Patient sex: M
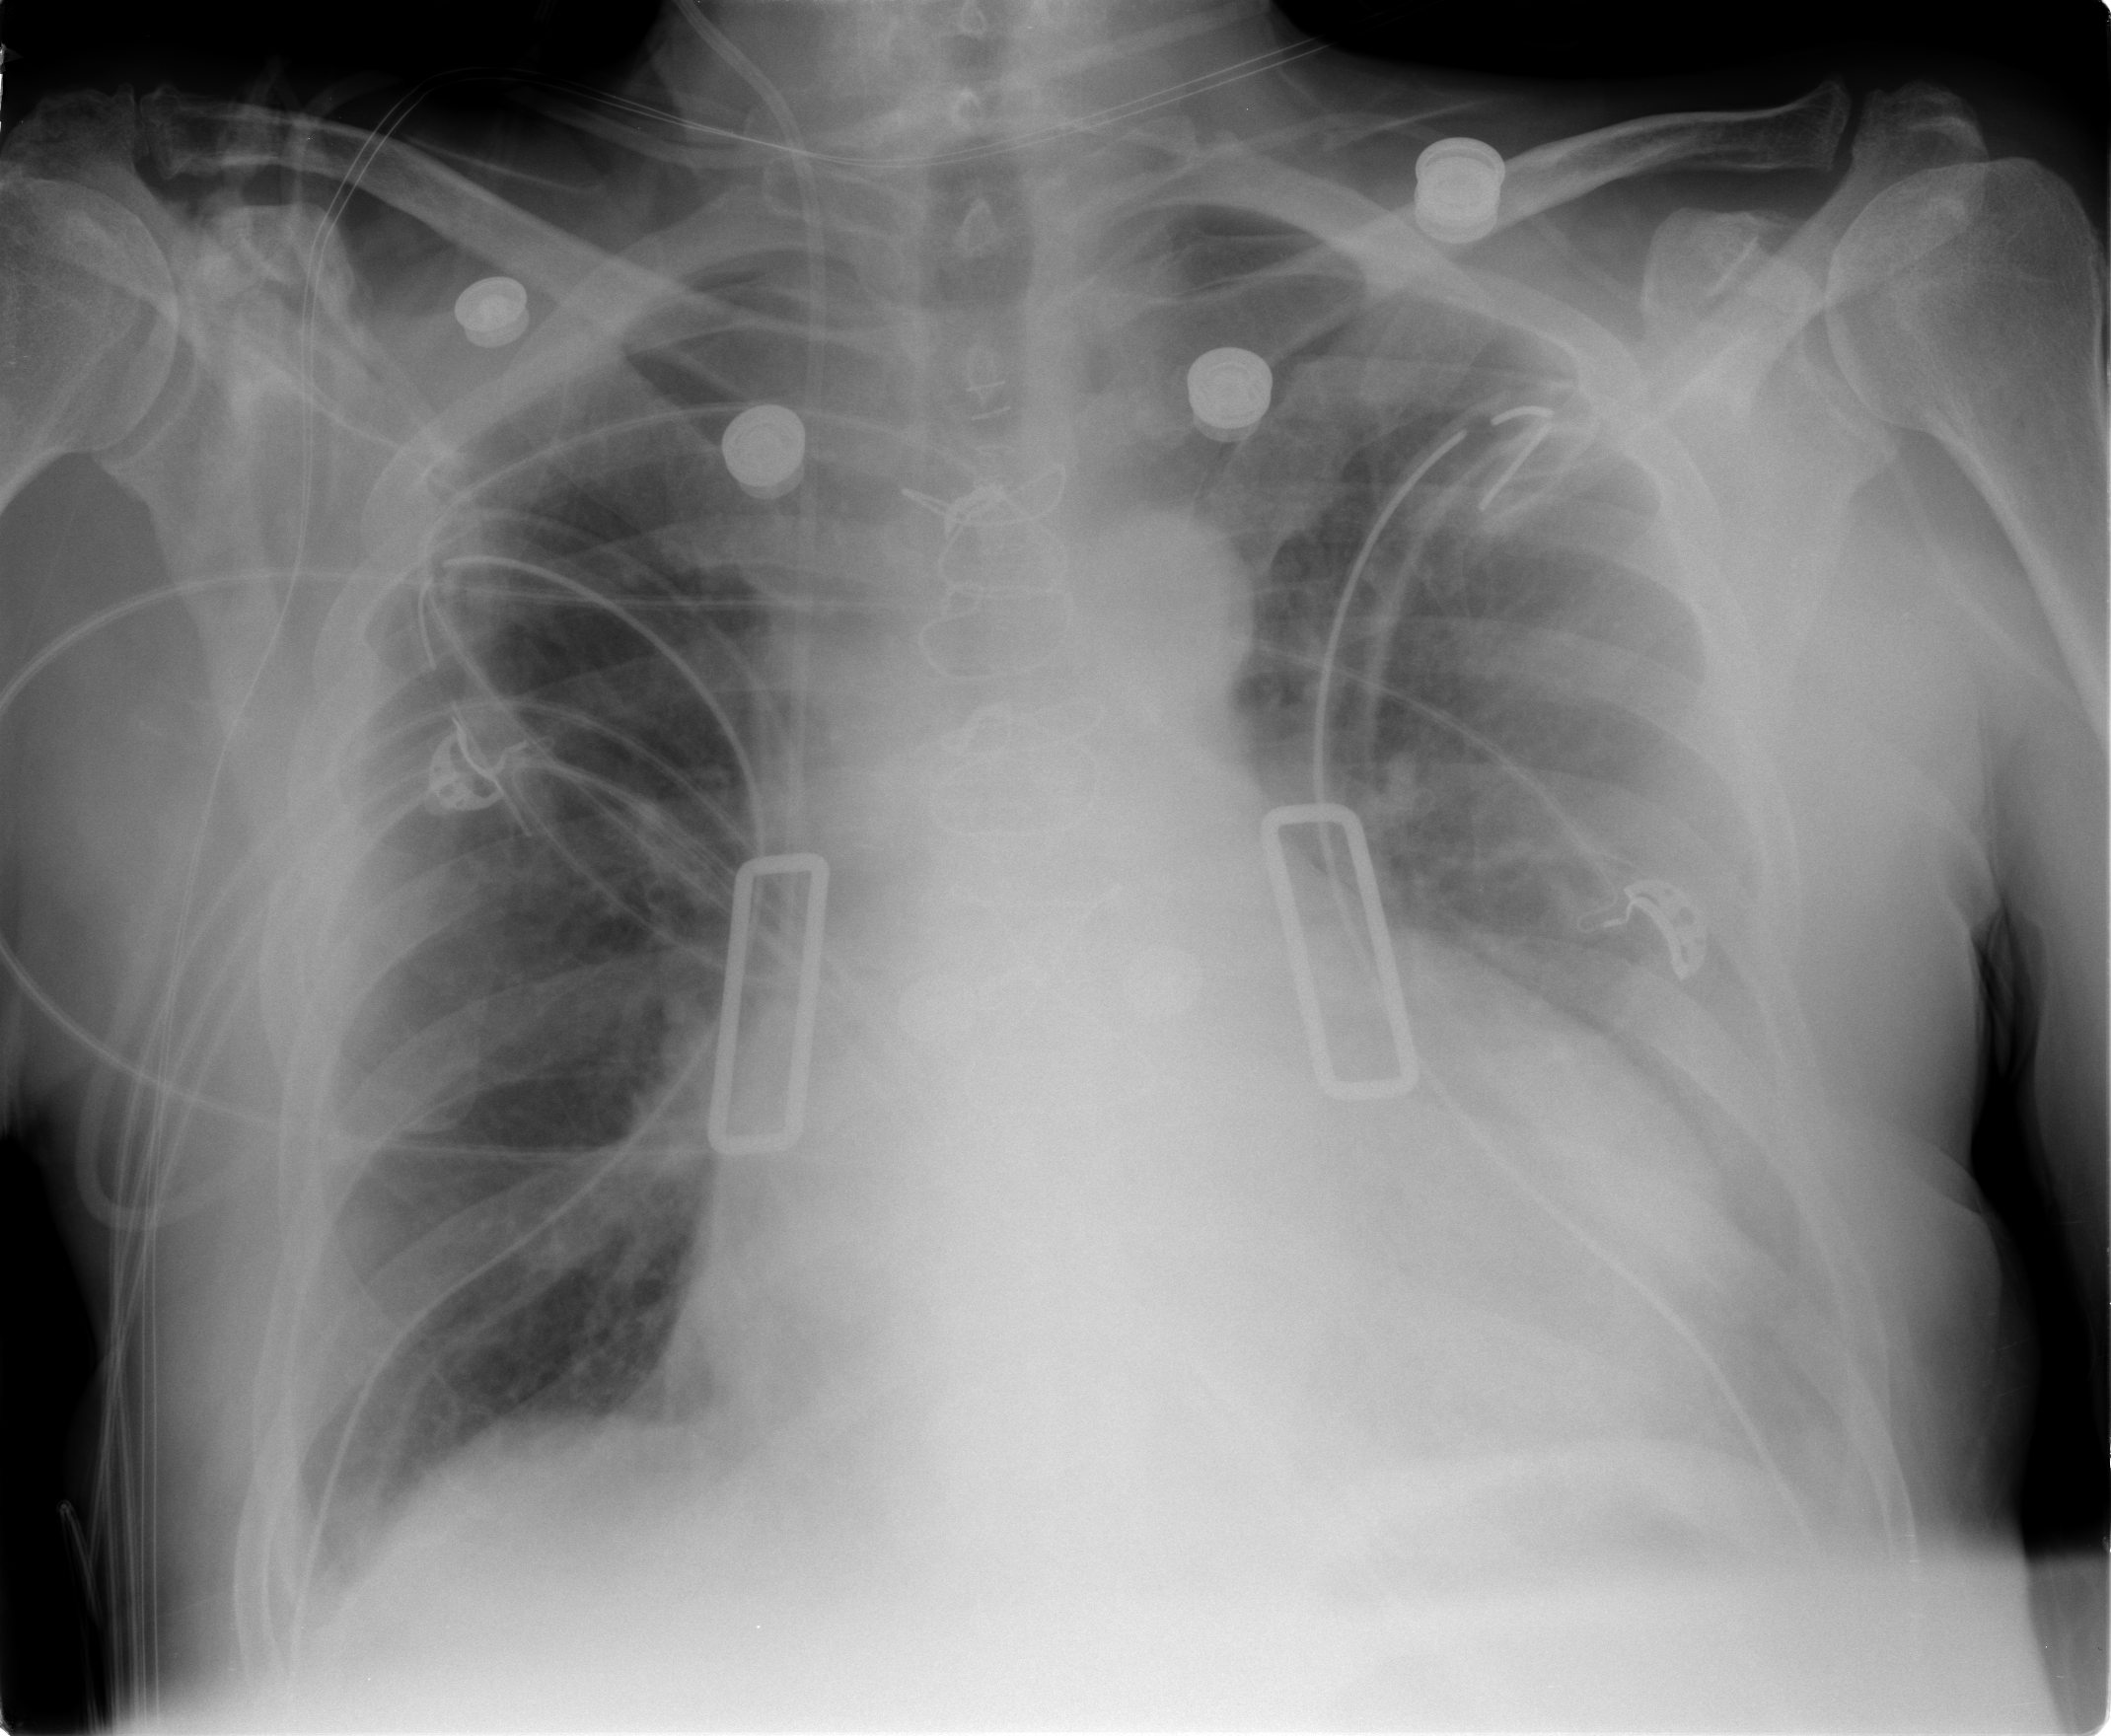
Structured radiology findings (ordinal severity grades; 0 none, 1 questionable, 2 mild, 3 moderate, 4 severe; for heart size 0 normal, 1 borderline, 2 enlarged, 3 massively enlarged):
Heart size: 2
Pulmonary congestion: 2
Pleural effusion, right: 1
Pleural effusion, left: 2
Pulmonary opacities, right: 0
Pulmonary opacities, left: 0
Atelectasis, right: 2
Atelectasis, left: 2